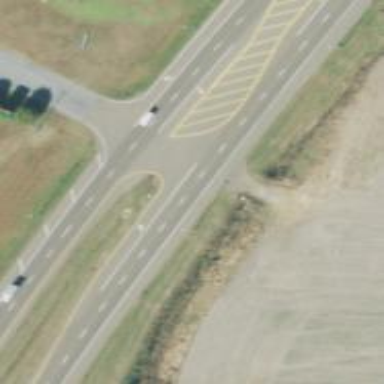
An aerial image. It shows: Asphalt road with dual carriageways at trunk level.